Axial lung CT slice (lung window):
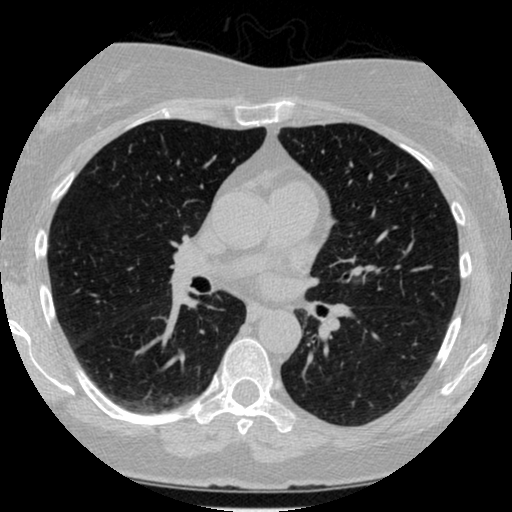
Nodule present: no